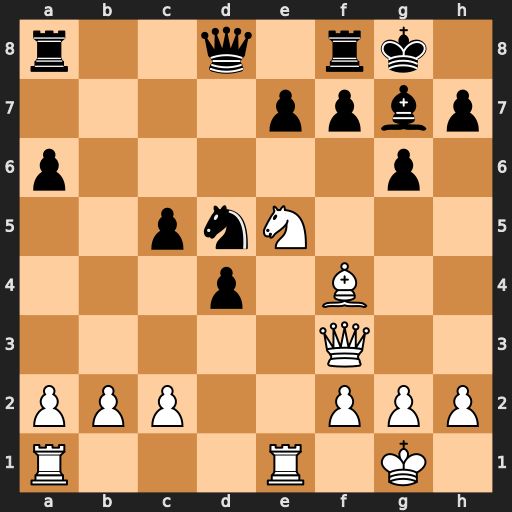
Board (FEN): r2q1rk1/4ppbp/p5p1/2pnN3/3p1B2/5Q2/PPP2PPP/R3R1K1
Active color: w
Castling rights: -
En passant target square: -
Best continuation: Nc6 Qb6 Qxd5